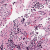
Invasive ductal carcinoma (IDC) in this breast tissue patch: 1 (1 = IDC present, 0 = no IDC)